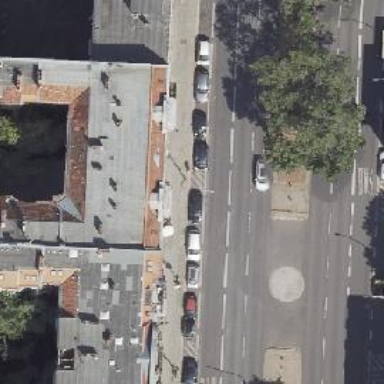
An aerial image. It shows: Unmarked crossing on asphalt footway.